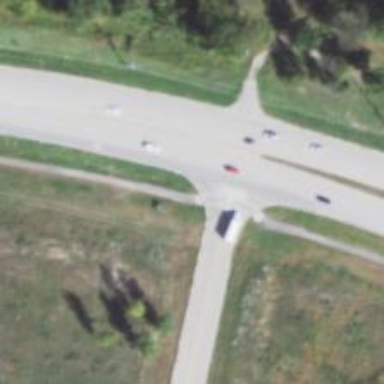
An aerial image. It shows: Primary link road with asphalt surface.